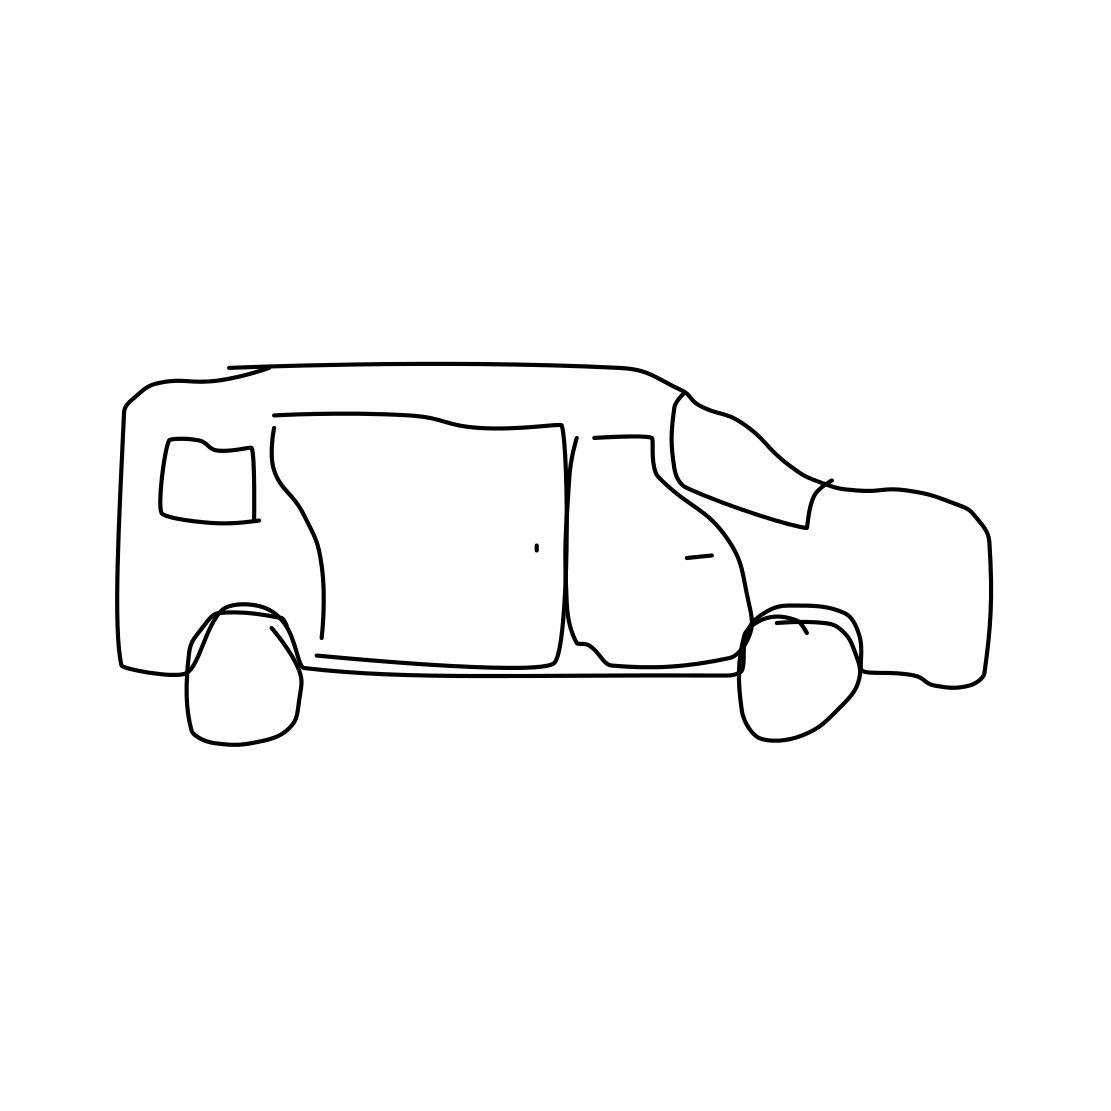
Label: van